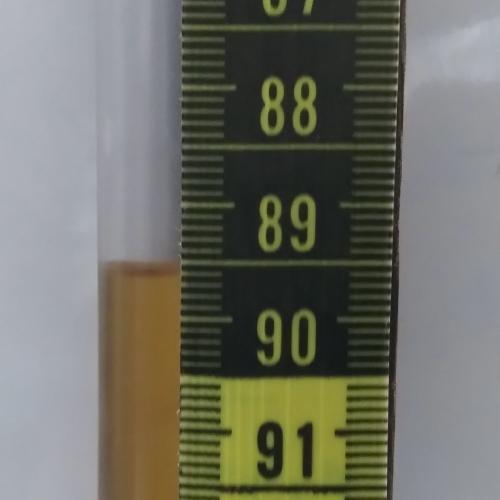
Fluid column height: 89.6 cm